Question: Good day.
I am trying to insert multiple "select query results" in a new table (tblTEST).
I wish, that every select query result "populates" the corresponding column in tblTEST.
'''
INSERT INTO tblTEST (SkuNo)
SELECT
a.SKU_NO FROM tbl0SKU_NO a
INNER JOIN tbl1SKUS b ON a.SKU_NOID=b.SkuNo
;
INSERT INTO tblTEST (Brand)
SELECT
c.Brand FROM tbl0Brands c
INNER JOIN tbl1SKUS d ON c.BrandID=d.Brand
;
INSERT INTO tblTEST (ProductName)
SELECT
e.ProductName FROM tbl0ProductNames e
INNER JOIN tbl1SKUS f ON e.ProductNameID=f.ProductName
;
'''
Above pasted code, does insert data in tblTEST, BUT, it does it in such a manner that it fills the values for the first column (SKUNo), and all the other rows in the table are "null". After the values for first column are inserted, then the values for the second column (Brand) are inserted and again the other rows in the table are NULL, so on till the end.
Please see picture for explanation:

So, how, do I "insert into new table", so that every insert begins at row 1?
(I don't know if the question is clear, i apologize for that)
Number of rows for each "select query" are the same.
Should I use an UPDATE after the first INSERT INTO?
'''
INSERT INTO tblTEST (SkuNo)
SELECT
a.SKU_NO FROM tbl0SKU_NO a
INNER JOIN tbl1SKUS b ON a.SKU_NOID=b.SkuNo
;
**UPDATE** tblTEST (Brand)
SELECT
c.Brand FROM tbl0Brands c
INNER JOIN tbl1SKUS d ON c.BrandID=d.Brand
;
'''
If so, what would the syntax be, for the UPDATE?
Other suggestions for formatting "INSERT INTO" would be helpful.
I googled for the answer but, to be quite frank, I don't know what/how to search.
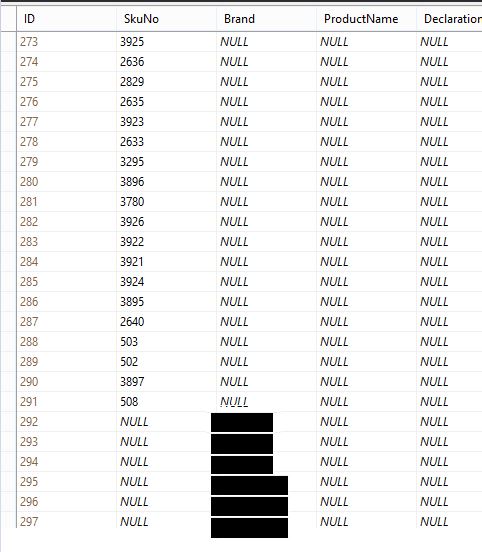
Answer: Do insert with joining other tables with tbl1SKUS
'''
INSERT INTO tblTEST (SkuNo,Brand,ProductName )
SELECT
a.SKU_NO,c.Brand, e.ProductName FROM tbl1SKUS b
INNER JOIN tbl0SKU_NO a ON a.SKU_NOID=b.SkuNo,
INNER JOIN tbl0Brands c ON c.BrandID=b.Brand,
INNER JOIN tbl0ProductNames e ON e.ProductNameID=b.ProductName
'''